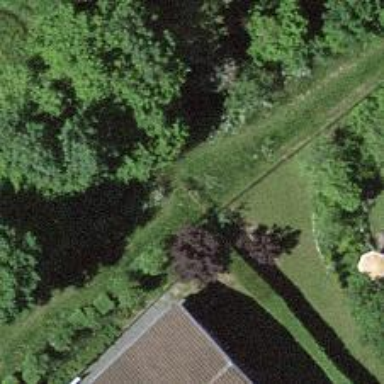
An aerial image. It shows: Path covered in grass.